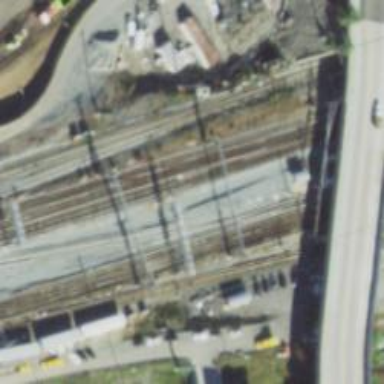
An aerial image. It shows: Railway track with contact line for electrification.